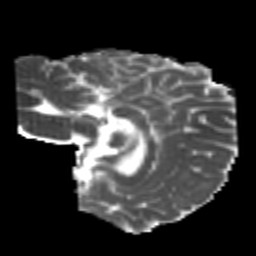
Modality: MD
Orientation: sagittal
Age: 20
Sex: female
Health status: healthy
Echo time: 0.074 s